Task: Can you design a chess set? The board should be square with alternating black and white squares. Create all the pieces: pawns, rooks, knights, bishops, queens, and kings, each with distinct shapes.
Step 777:
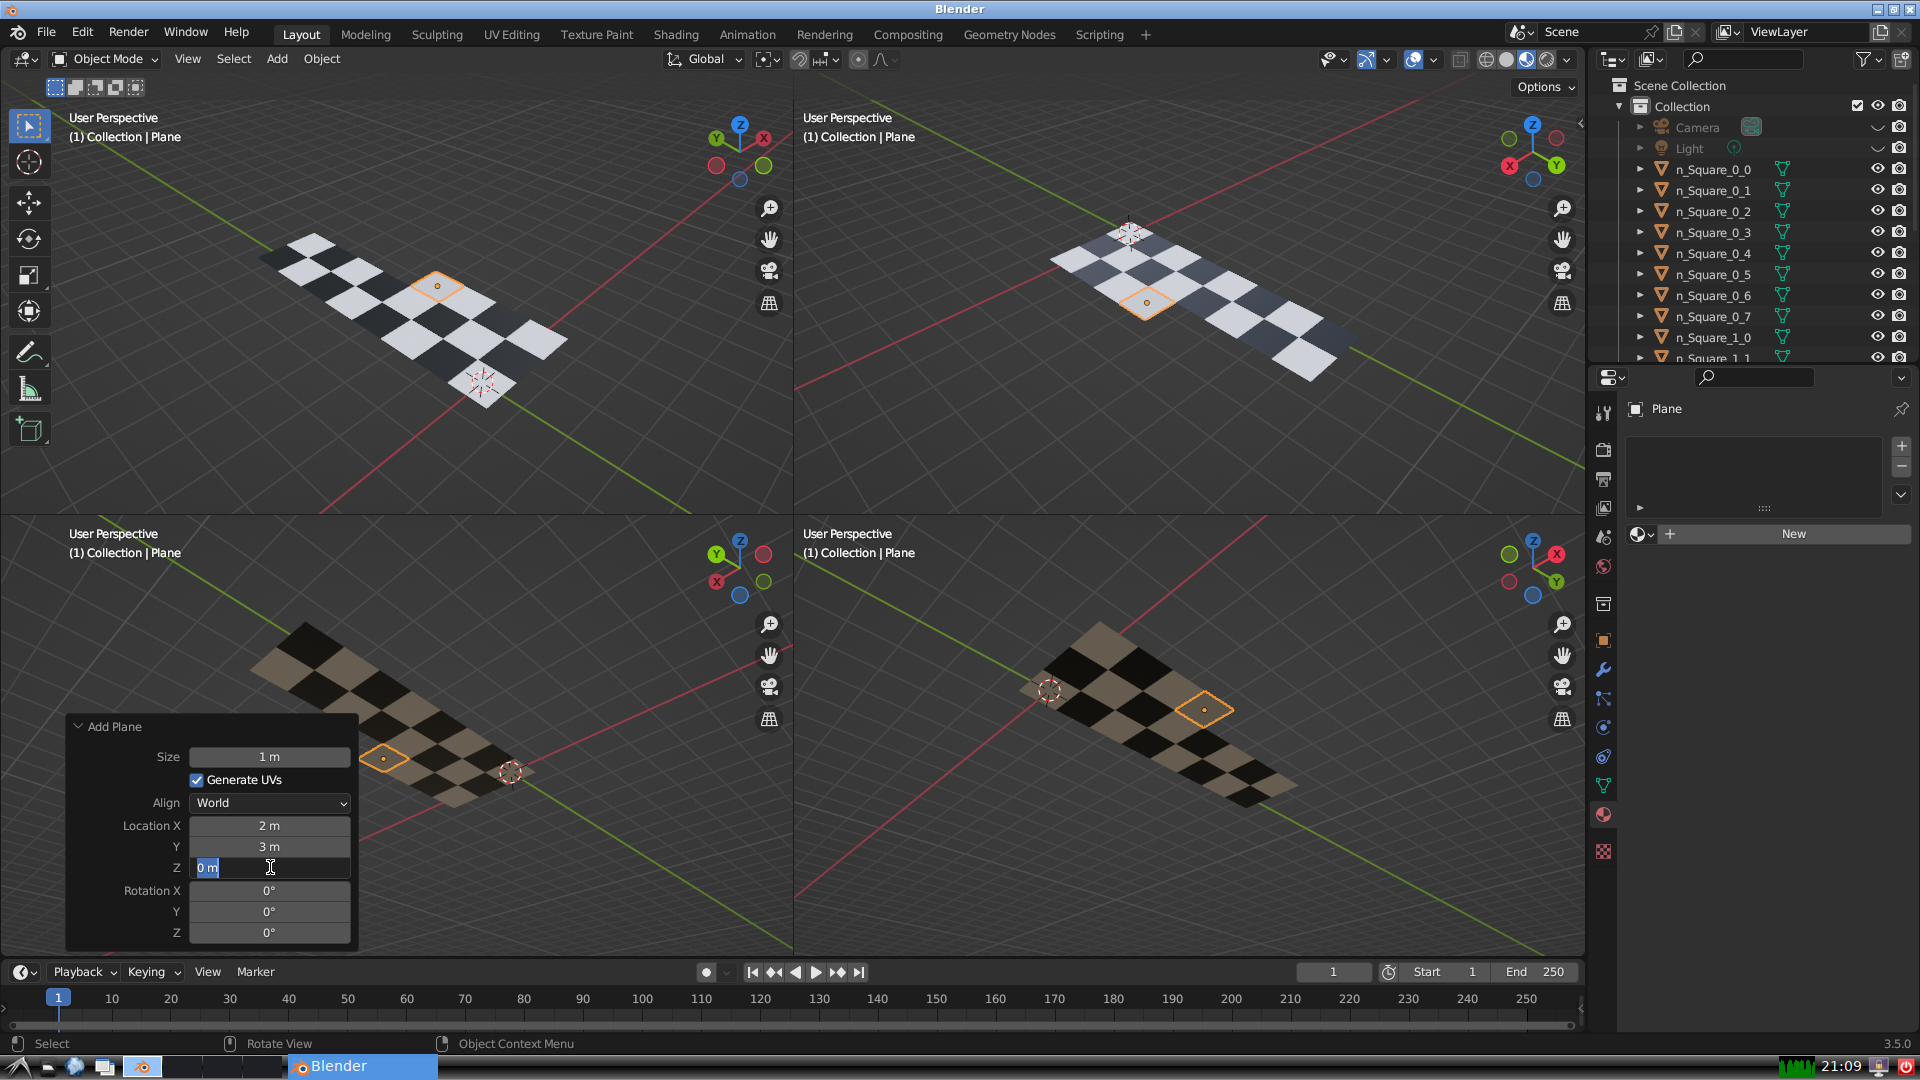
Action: input_text: 0.0